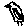
Label: bird